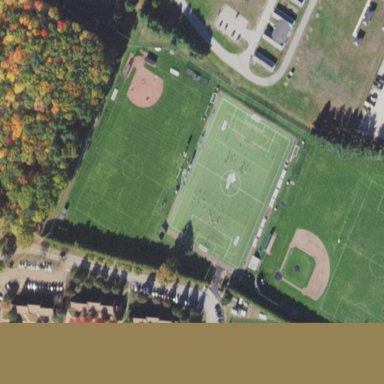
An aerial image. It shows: Soccer pitch for outdoor sports and leisure activities.